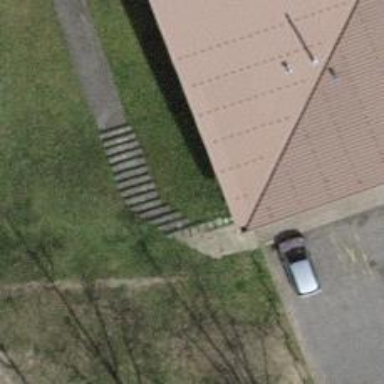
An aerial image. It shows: Steps made of paving stones.